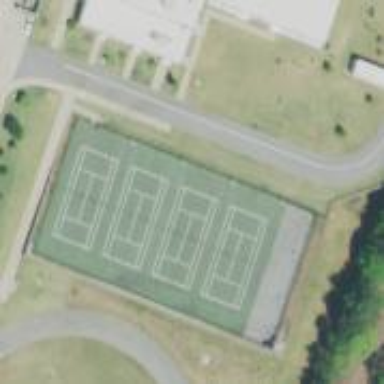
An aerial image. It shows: Tennis court on the leisure land pitch.